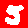
Digit: 5